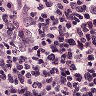
Metastatic tissue present: no